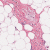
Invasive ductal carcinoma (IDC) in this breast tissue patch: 0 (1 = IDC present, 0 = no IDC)